Question: What is the number of red dots?
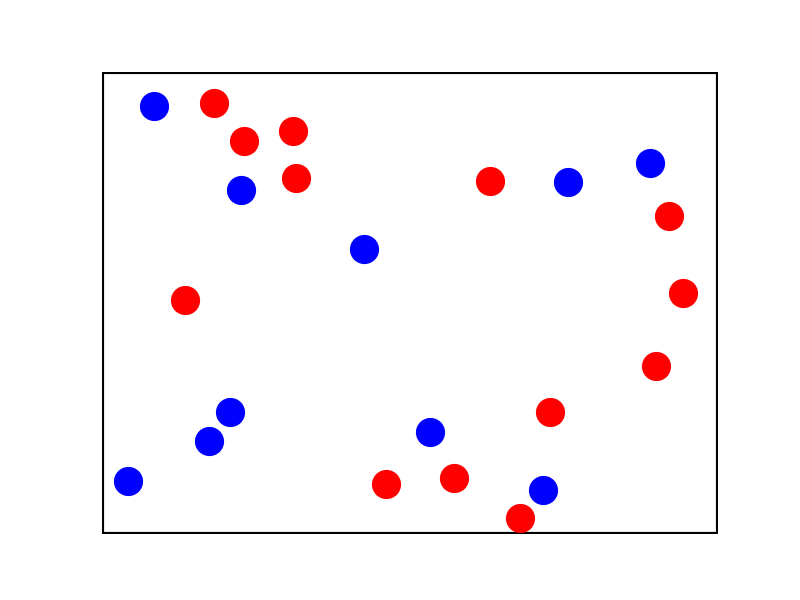
Answer: 13